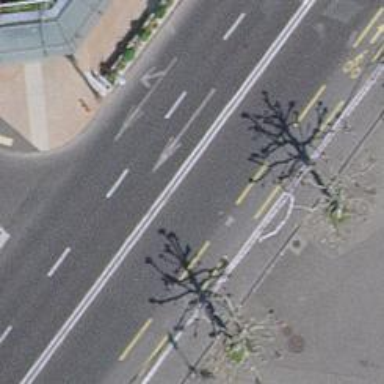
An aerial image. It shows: Road with traffic signals.